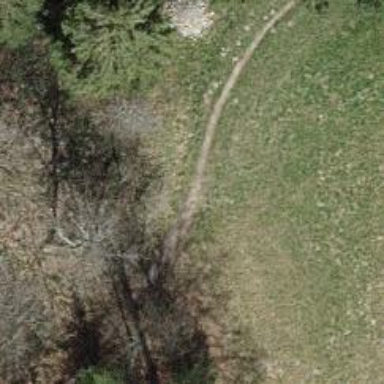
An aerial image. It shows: Unpaved path.